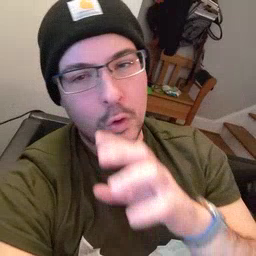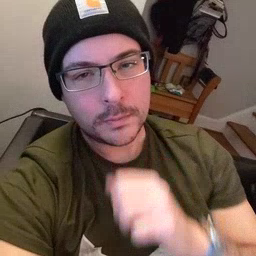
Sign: orange